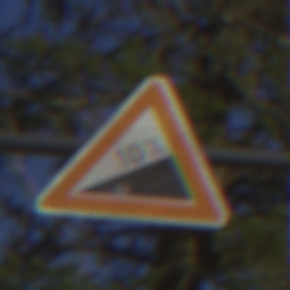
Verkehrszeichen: Steigung10
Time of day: MorningAfternoon
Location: Outdoor (Nature)
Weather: Clear
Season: Winter
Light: Natural